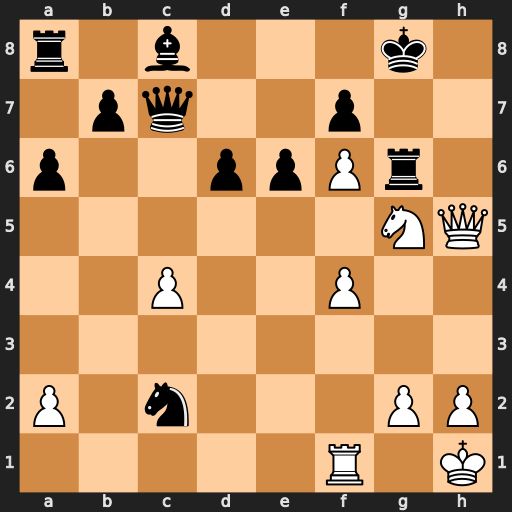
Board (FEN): r1b3k1/1pq2p2/p2ppPr1/6NQ/2P2P2/8/P1n3PP/5R1K
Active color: w
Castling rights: -
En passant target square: -
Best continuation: Qh7+ Kf8 Qh8+ Rg8 Nh7+ Ke8 Qxg8+